Field crop: maize
Growth stage: 1
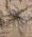
Species: salsola